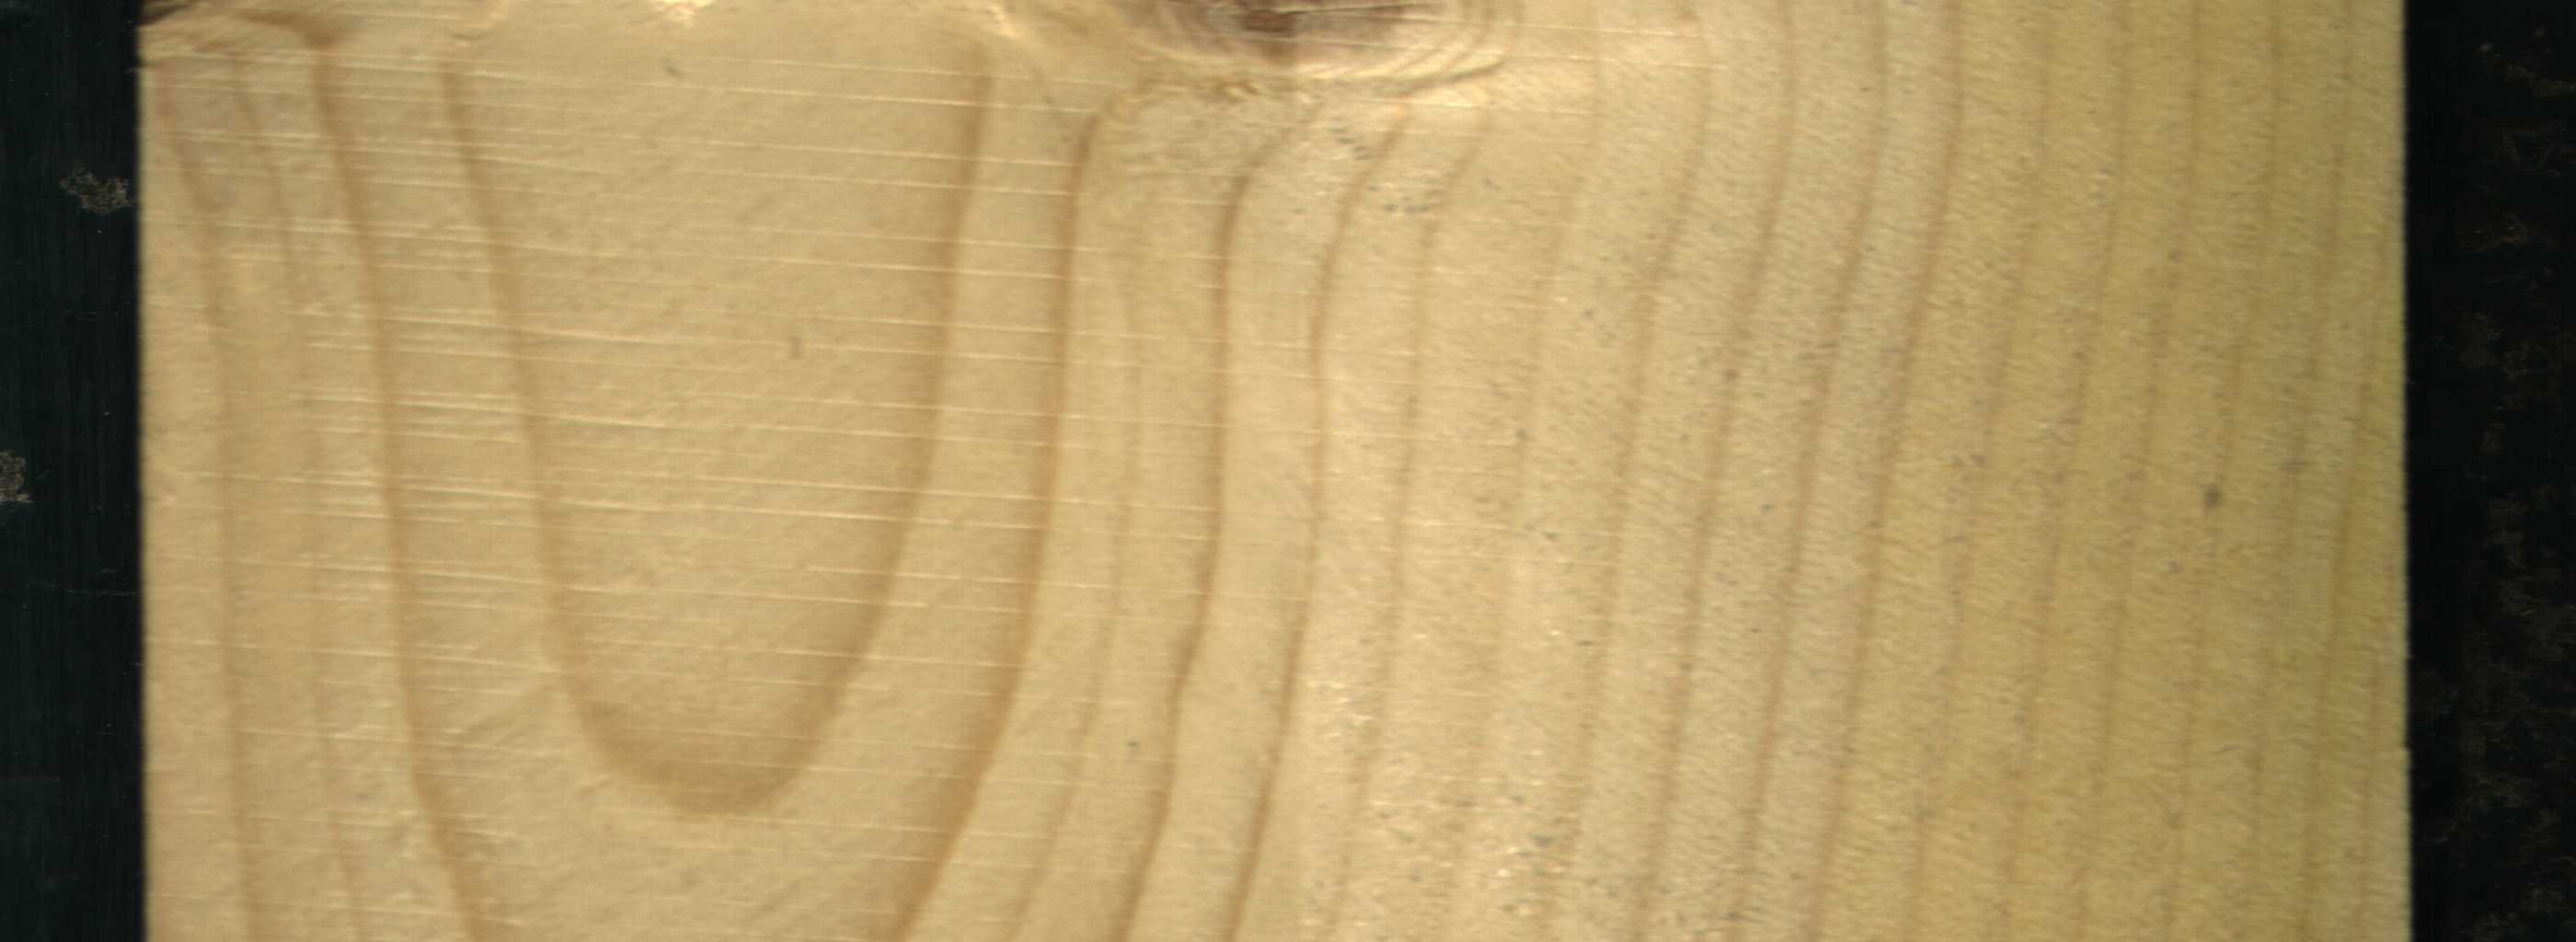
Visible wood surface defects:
Live_Knot
Live_Knot
Live_Knot
Live_Knot